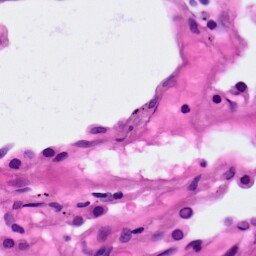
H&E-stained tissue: Lung